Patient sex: F
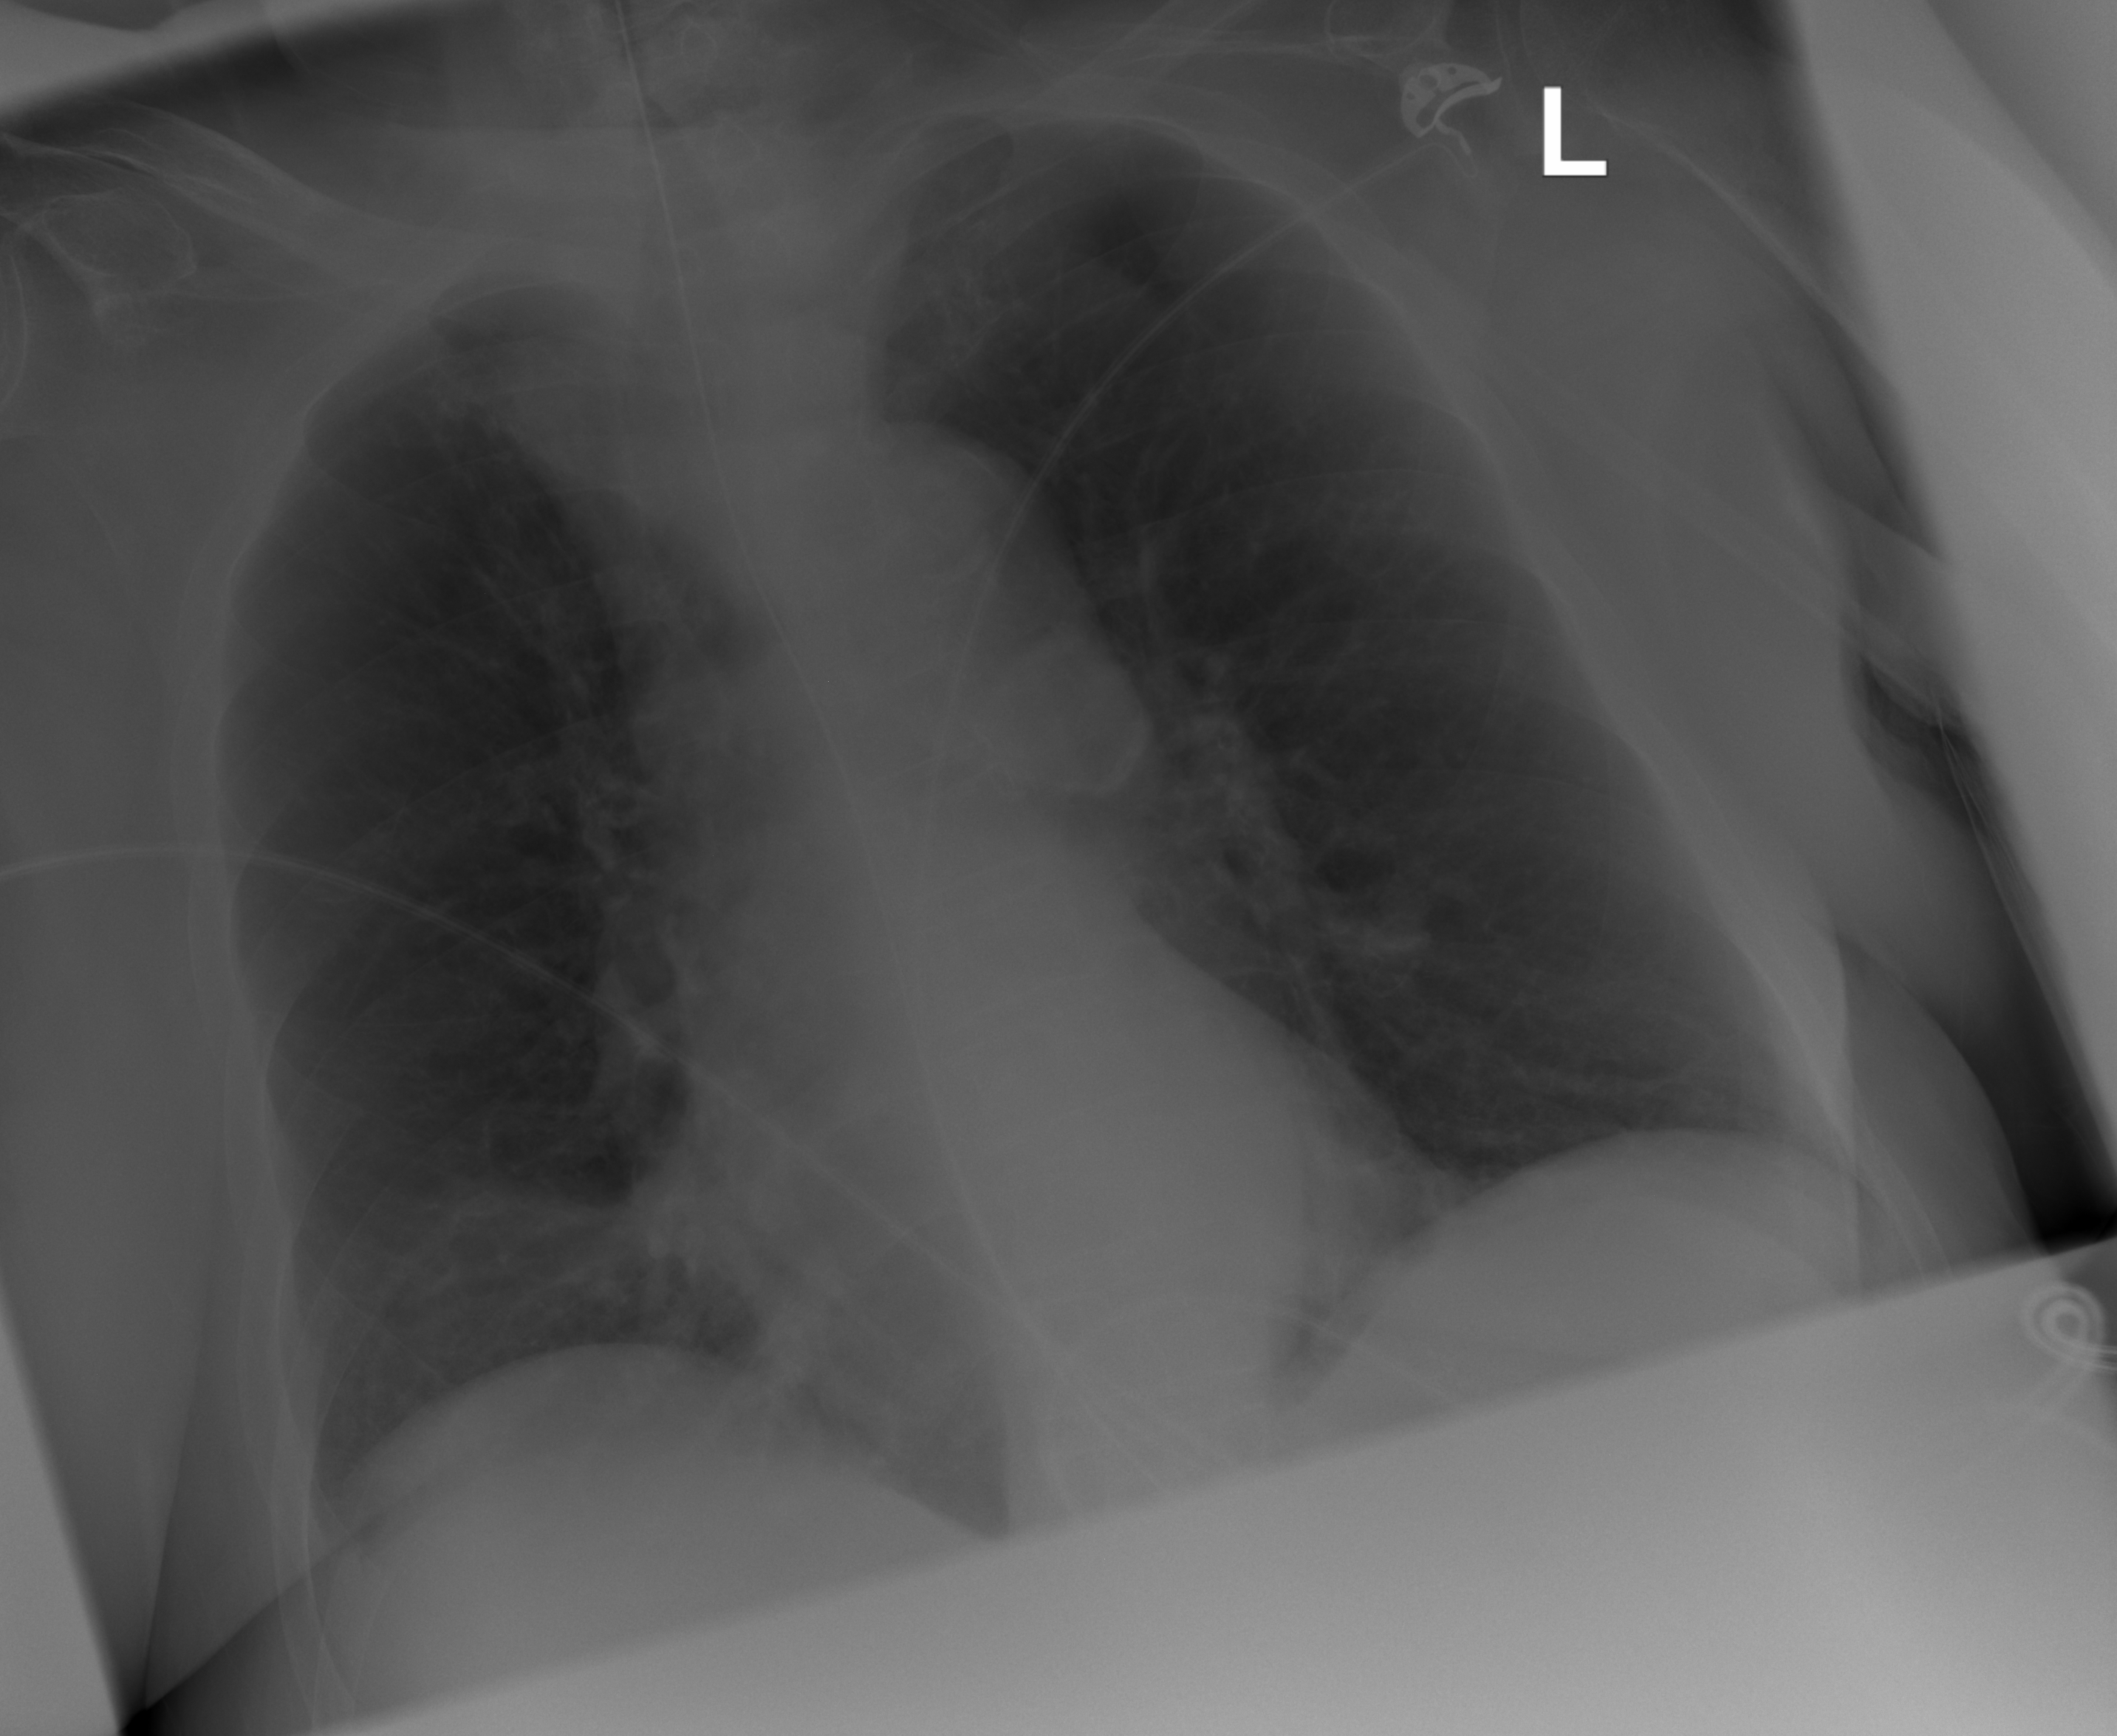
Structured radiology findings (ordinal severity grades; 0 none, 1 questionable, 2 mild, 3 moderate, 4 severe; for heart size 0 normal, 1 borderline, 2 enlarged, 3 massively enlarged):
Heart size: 0
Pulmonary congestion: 0
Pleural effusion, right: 0
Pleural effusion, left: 0
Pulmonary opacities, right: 2
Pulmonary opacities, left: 0
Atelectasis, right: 0
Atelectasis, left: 0